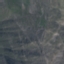
Land use / land cover: HerbaceousVegetation